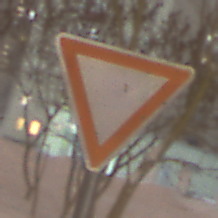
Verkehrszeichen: VorfahrtGewaehren
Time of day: Night
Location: Outdoor (Urban)
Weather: Overcast
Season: Winter
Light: Artificial